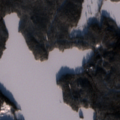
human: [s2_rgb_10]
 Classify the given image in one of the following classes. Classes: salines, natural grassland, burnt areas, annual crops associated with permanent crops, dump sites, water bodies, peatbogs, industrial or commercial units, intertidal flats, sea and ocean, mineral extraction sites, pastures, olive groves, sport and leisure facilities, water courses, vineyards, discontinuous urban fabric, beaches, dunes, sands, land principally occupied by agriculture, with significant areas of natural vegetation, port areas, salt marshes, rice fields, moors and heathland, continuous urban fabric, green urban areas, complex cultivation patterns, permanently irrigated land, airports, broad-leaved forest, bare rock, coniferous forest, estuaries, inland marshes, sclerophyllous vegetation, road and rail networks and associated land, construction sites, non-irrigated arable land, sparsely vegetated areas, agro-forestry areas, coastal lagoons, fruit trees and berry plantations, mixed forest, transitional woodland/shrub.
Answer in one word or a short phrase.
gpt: coniferous forest, water bodies